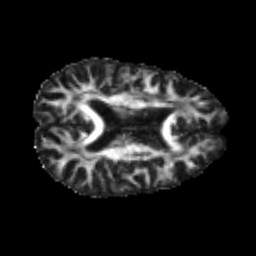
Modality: FA
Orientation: axial
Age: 22
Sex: male
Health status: healthy
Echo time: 0.074 s